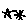
Label: star